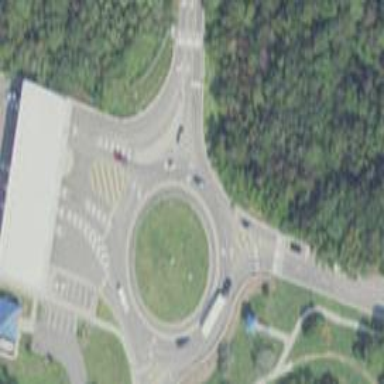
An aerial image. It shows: Secondary road leading to roundabout.